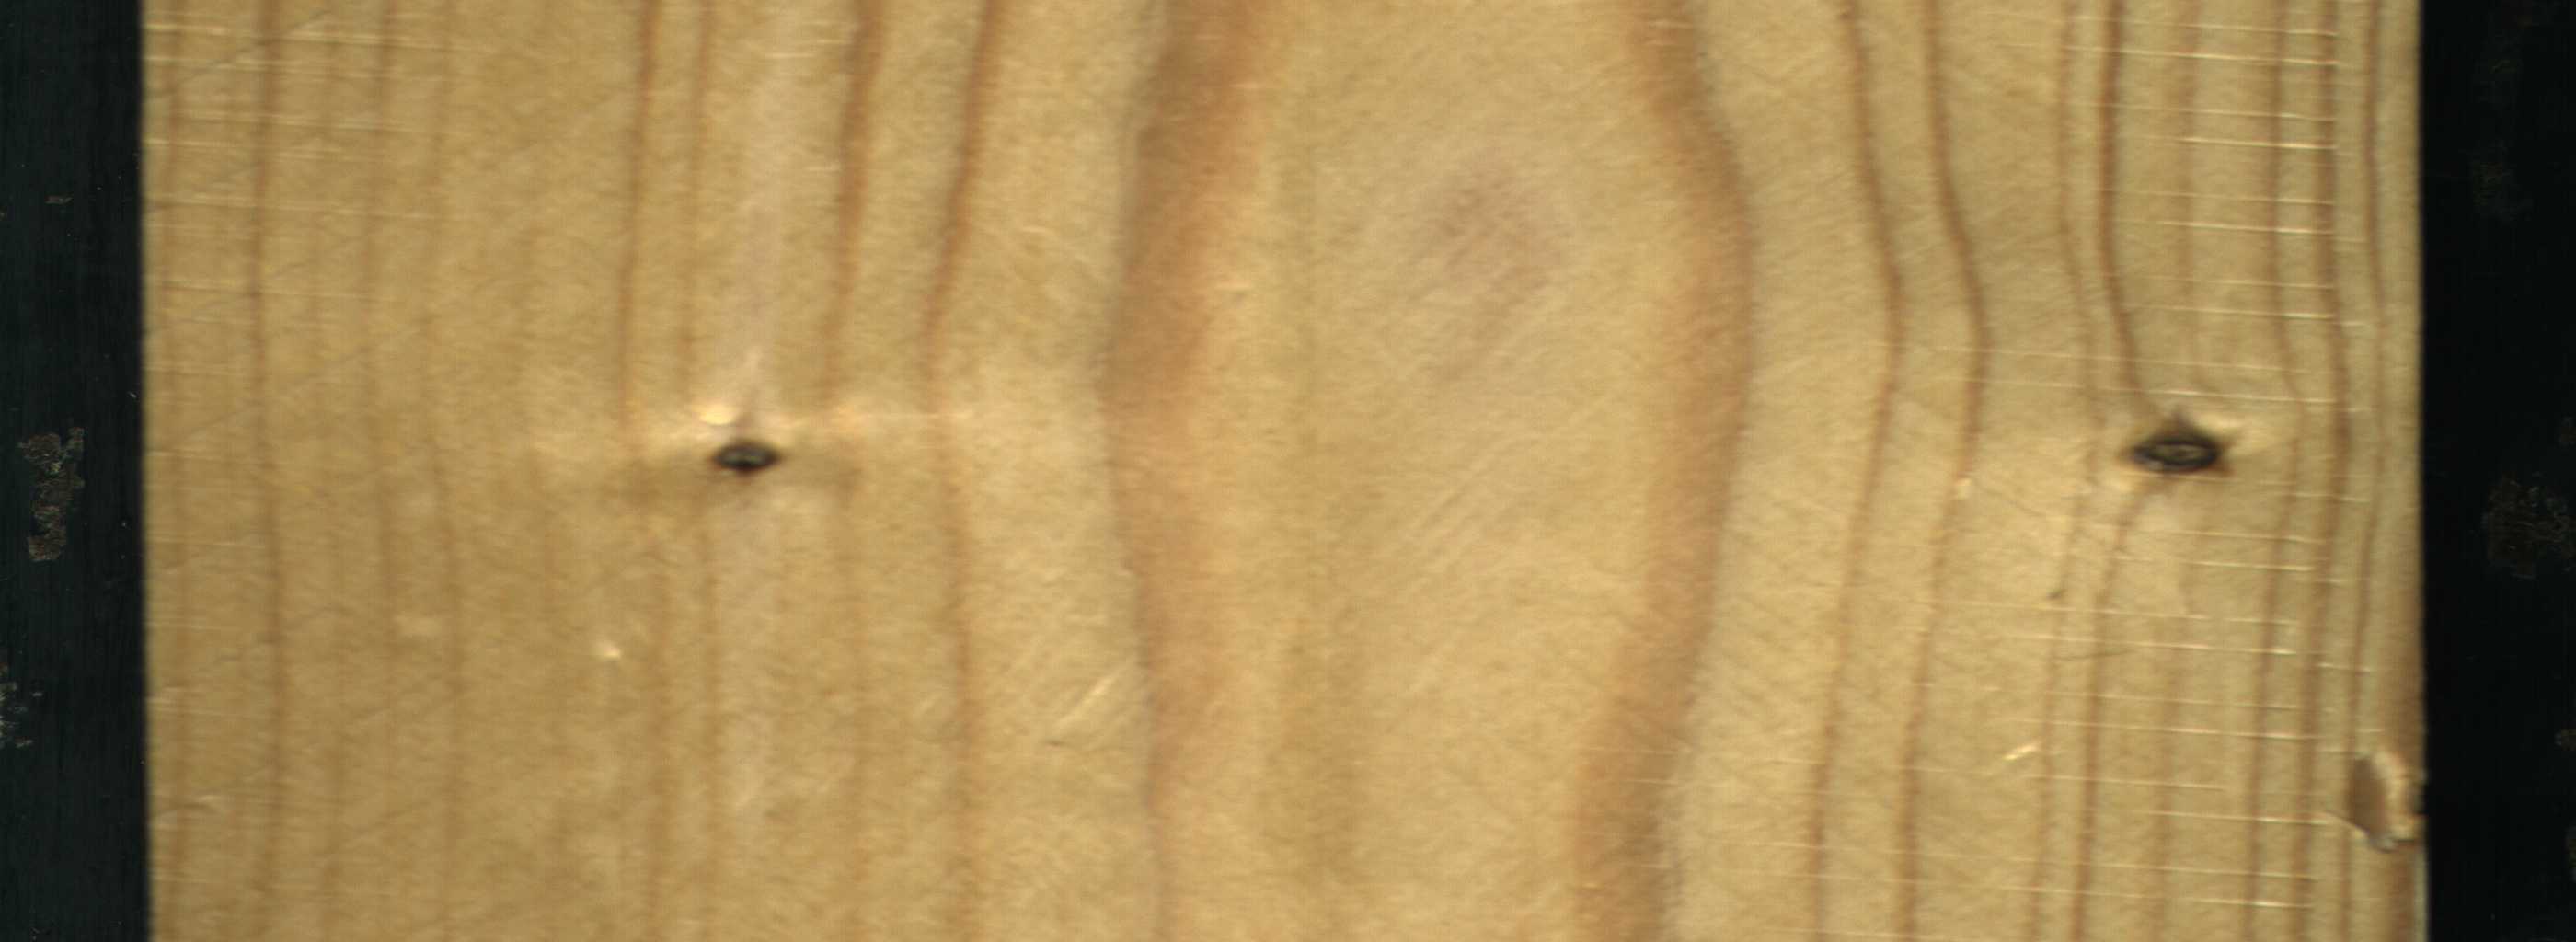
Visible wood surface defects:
Dead_Knot
Live_Knot